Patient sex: M
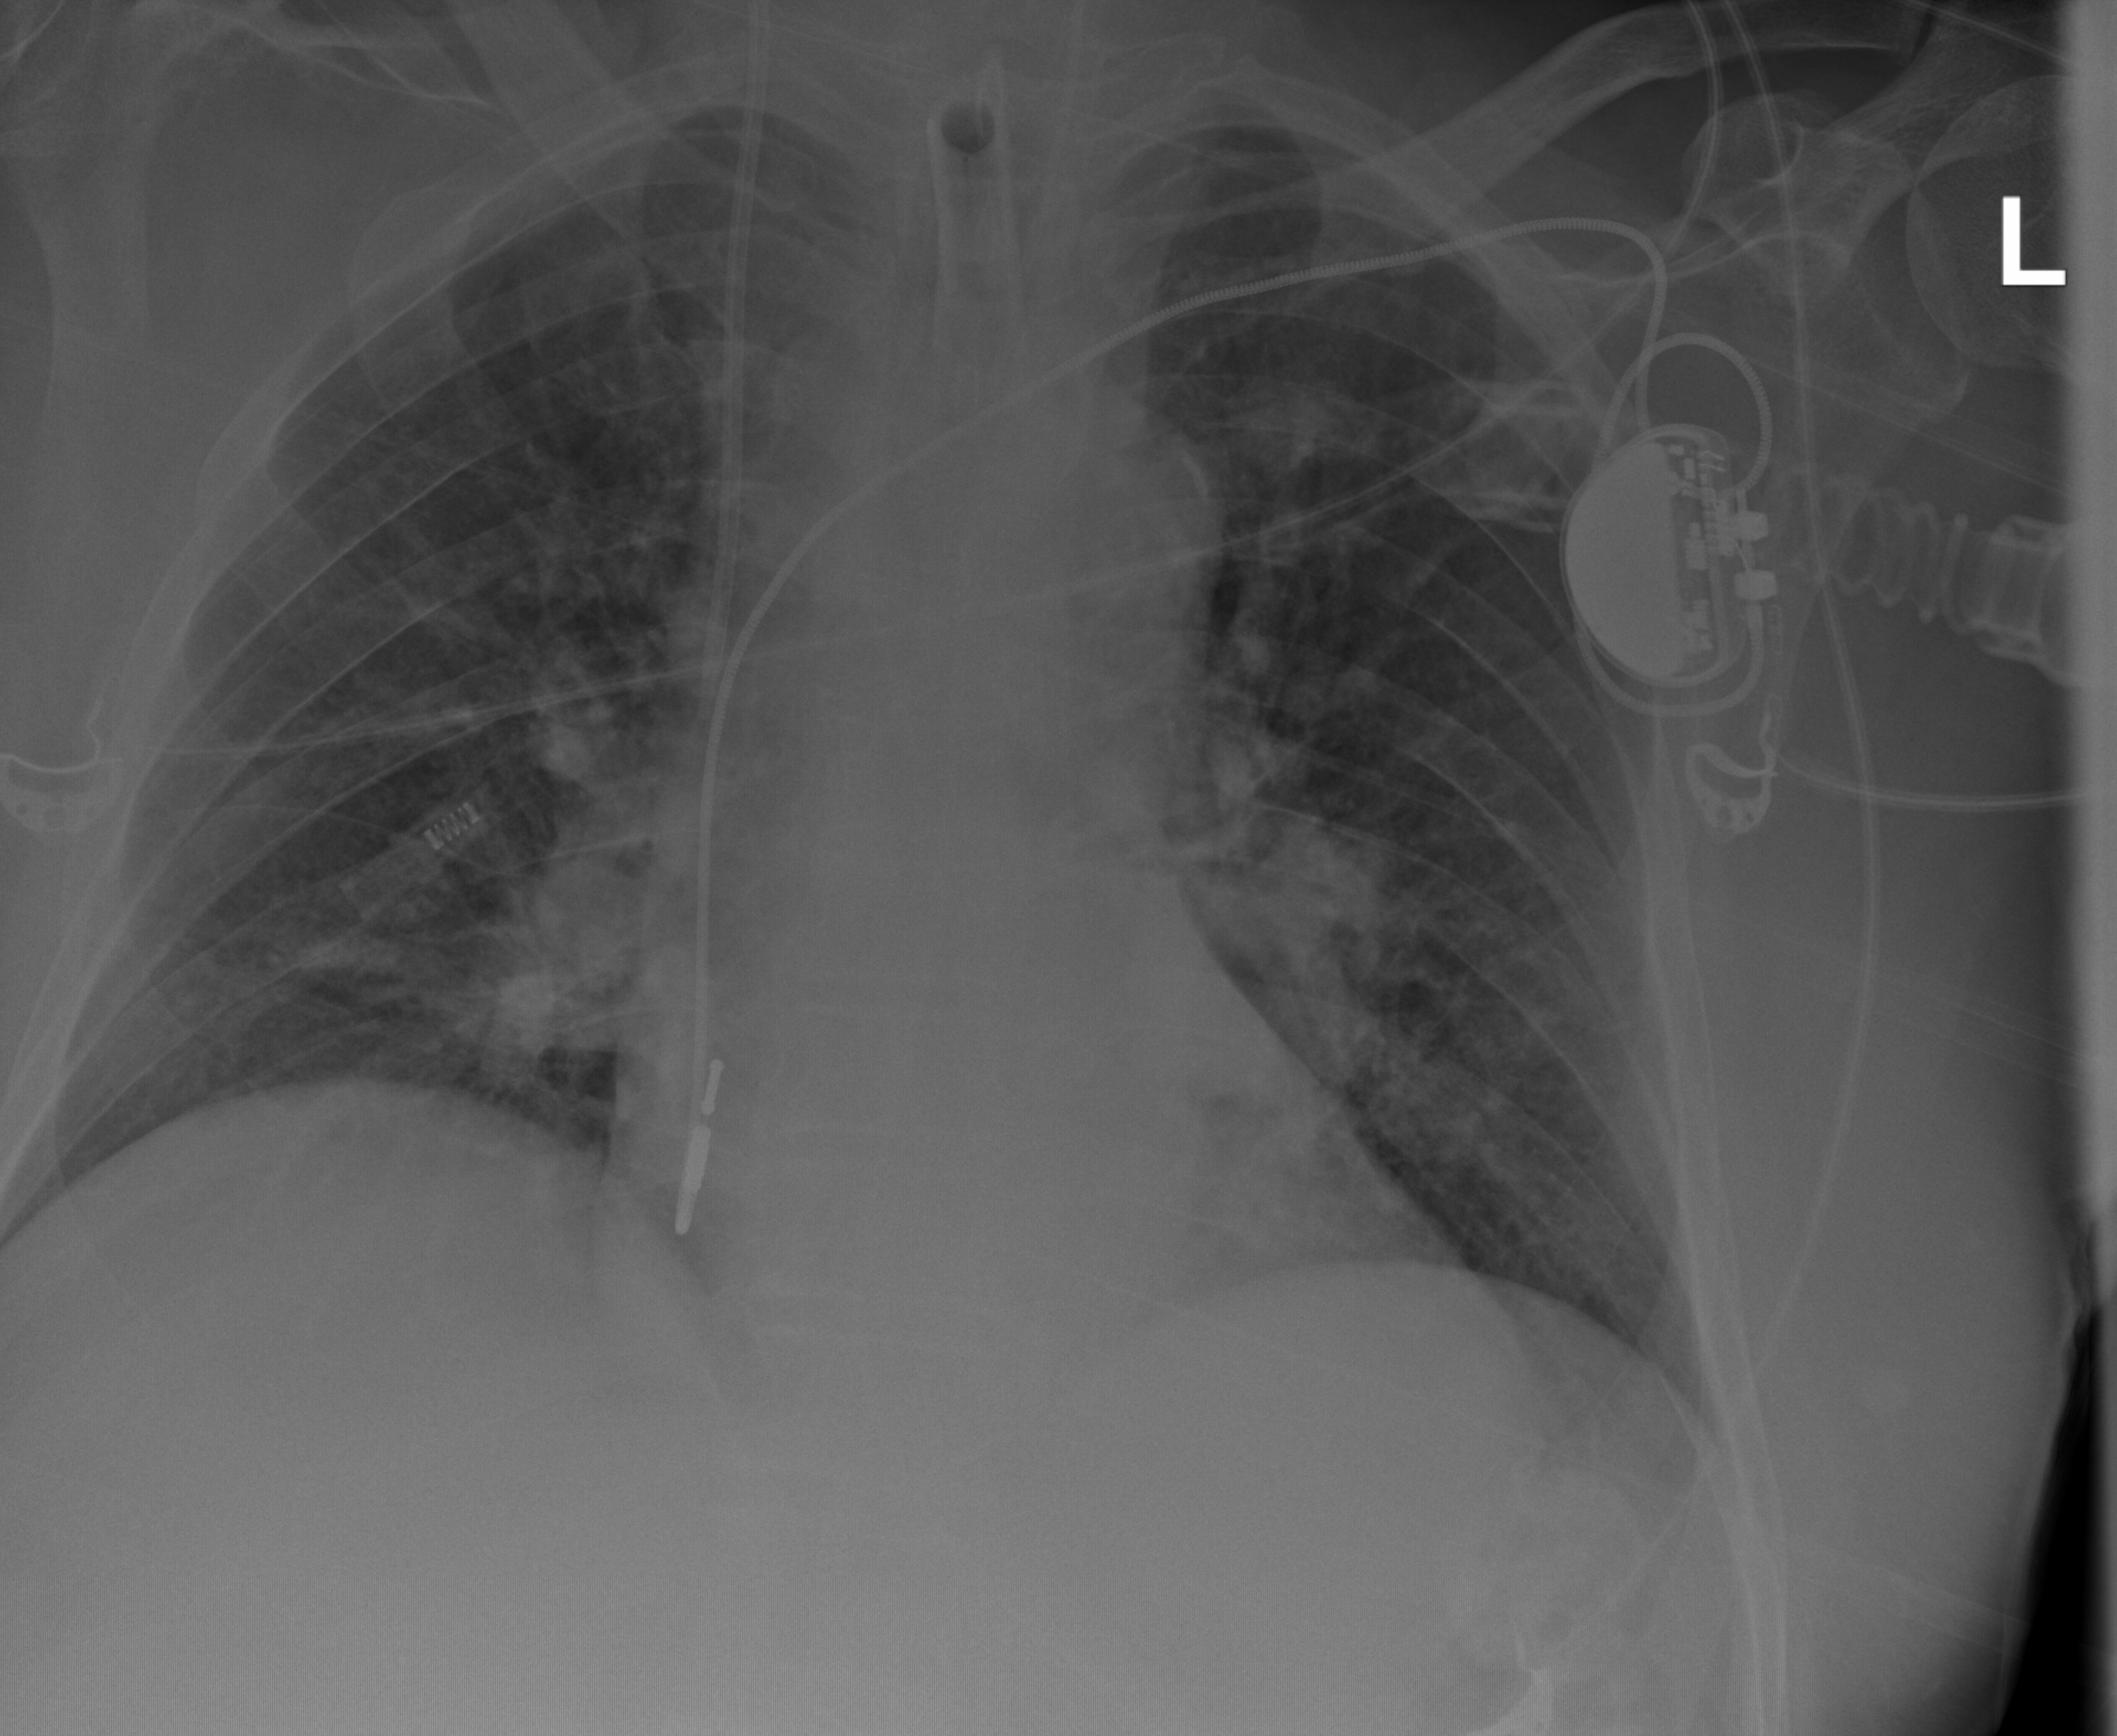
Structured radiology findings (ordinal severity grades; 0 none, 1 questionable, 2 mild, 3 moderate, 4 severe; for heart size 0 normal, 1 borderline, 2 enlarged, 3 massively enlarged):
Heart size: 0
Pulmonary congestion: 0
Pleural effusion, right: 0
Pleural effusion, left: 0
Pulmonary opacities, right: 2
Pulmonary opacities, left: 2
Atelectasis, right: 2
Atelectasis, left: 2